Field crop: tomato
Growth stage: 1
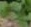
Species: solanum